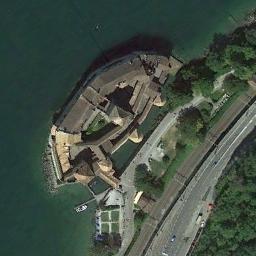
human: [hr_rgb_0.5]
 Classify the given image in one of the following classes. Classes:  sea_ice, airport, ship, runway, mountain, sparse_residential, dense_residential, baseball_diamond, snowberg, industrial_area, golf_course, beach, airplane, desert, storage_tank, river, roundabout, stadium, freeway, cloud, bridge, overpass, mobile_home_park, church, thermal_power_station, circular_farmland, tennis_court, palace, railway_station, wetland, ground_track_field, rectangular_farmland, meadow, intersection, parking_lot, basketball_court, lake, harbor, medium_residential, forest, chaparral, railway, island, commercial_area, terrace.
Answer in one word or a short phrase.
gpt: palace